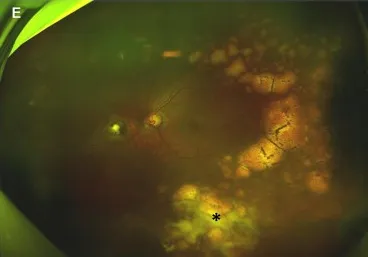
Intraoperative fundus image, cytology and immunohistochemical test of the vitreous after surgery, fundus photographs examinations after induction phase of intravitreal methotrexate injections. (E) The opacity of vitreous disappeared. The number and size of white-yellow subretinal lesions were reduced obviously. White exudation (asterisk) on the surface of yellow subretinal nodules in the inferior peripheral fundus also diminished.
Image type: ophthalmic_imaging (fundus_photograph)